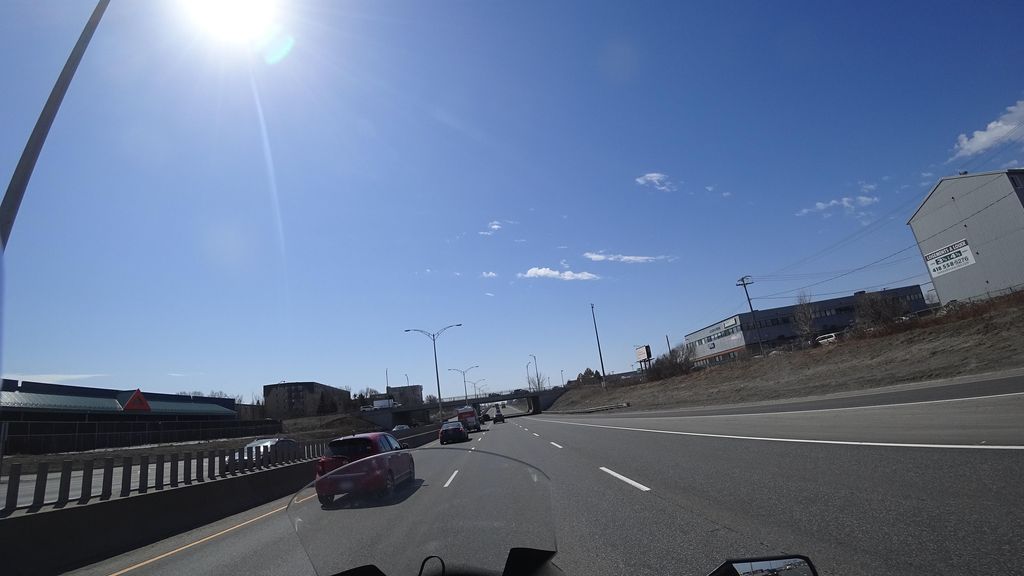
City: quebec_city